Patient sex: M
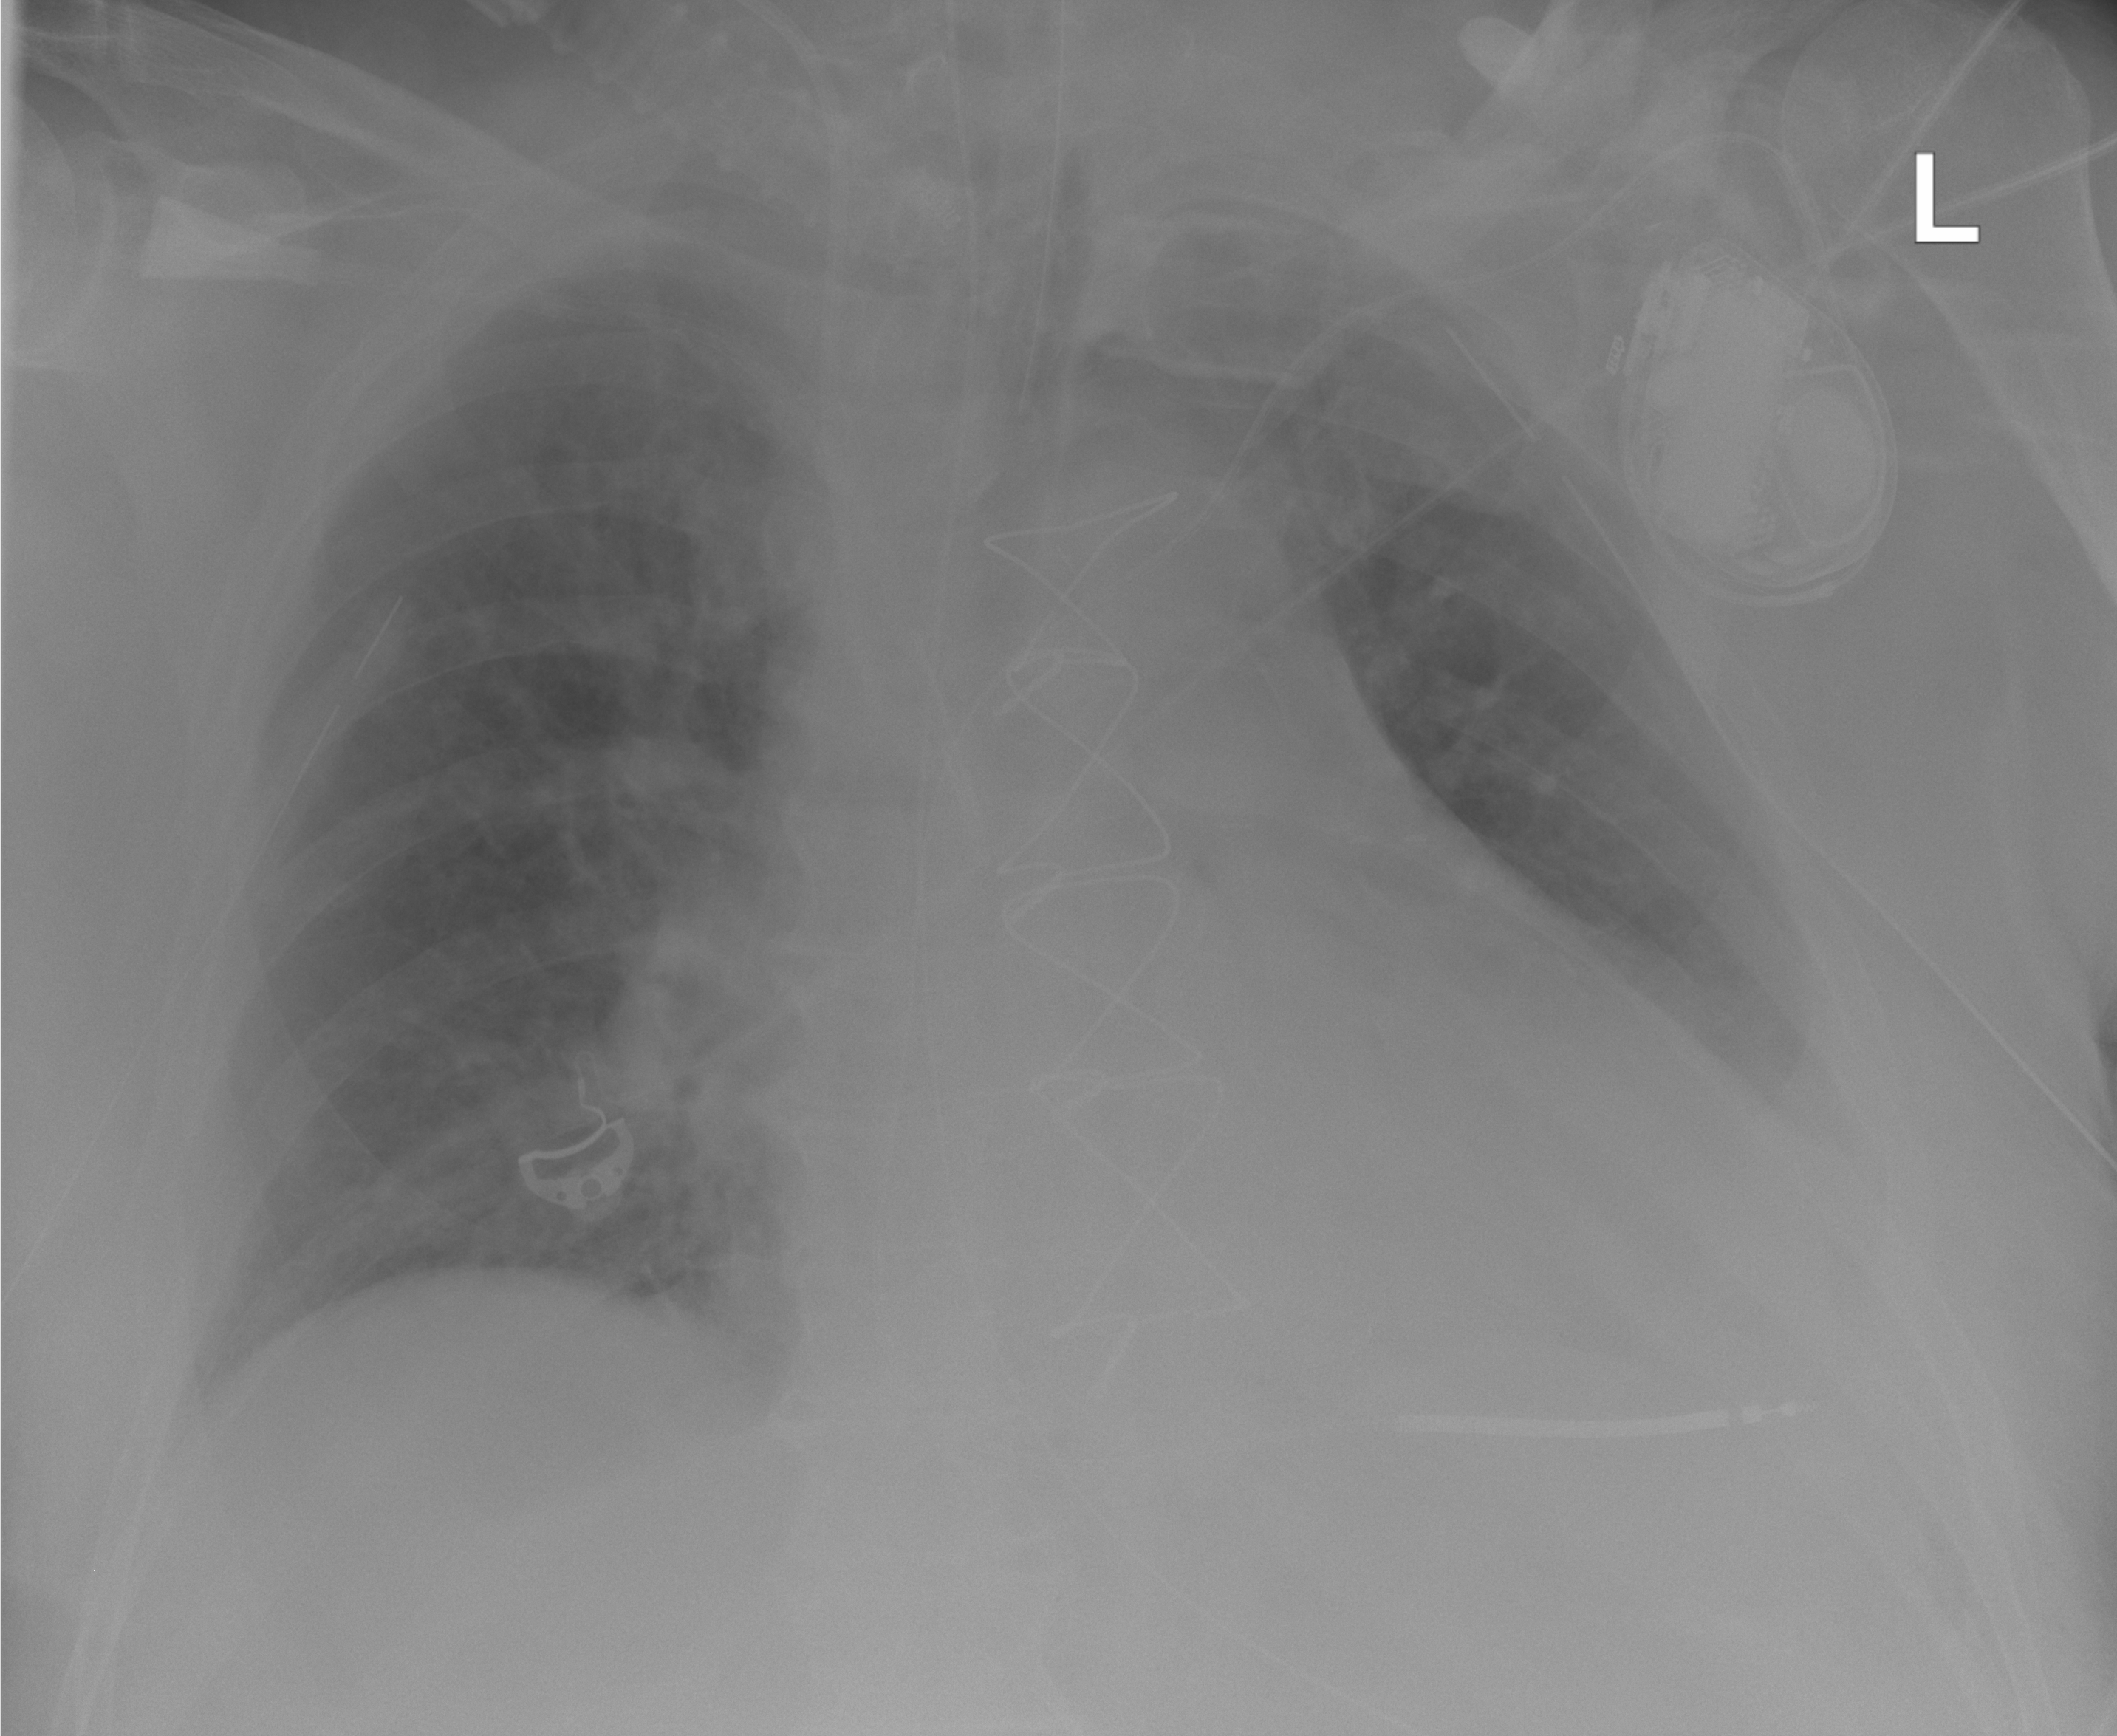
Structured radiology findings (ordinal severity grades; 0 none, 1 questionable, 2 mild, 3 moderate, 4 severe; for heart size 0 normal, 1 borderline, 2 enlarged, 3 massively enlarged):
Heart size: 2
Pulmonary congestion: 0
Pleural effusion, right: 0
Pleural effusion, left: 3
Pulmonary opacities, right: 2
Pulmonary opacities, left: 0
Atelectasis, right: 2
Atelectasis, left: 3